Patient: sex F, age 29
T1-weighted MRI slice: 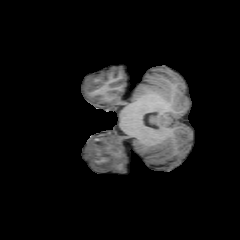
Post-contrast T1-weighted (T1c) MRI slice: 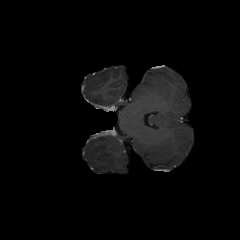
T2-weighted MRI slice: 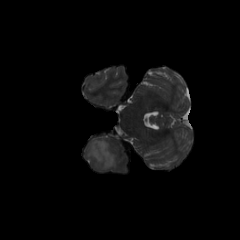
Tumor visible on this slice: yes
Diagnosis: Astrocytoma, IDH-mutant
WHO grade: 2